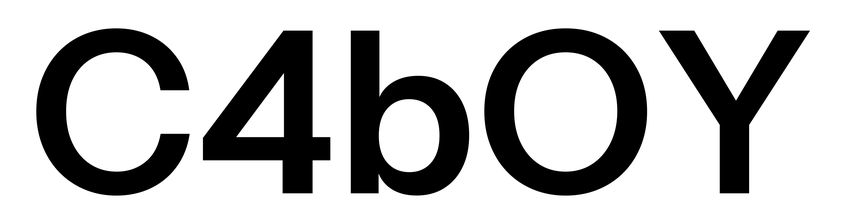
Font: InstrumentSans_SemiBold